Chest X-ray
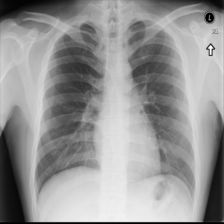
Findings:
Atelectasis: negative
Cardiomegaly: negative
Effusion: negative
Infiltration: negative
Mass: negative
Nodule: negative
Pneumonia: negative
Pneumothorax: negative
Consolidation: negative
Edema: negative
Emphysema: negative
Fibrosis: negative
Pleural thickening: negative
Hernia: negative